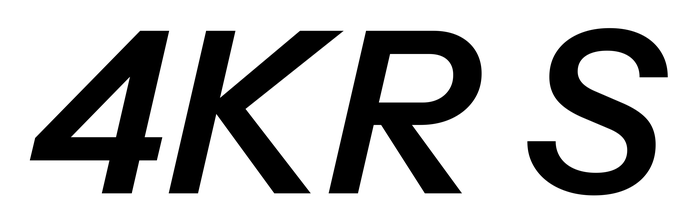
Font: InstrumentSans-Italic_SemiBold_Italic